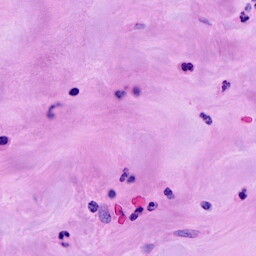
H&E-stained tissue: Breast